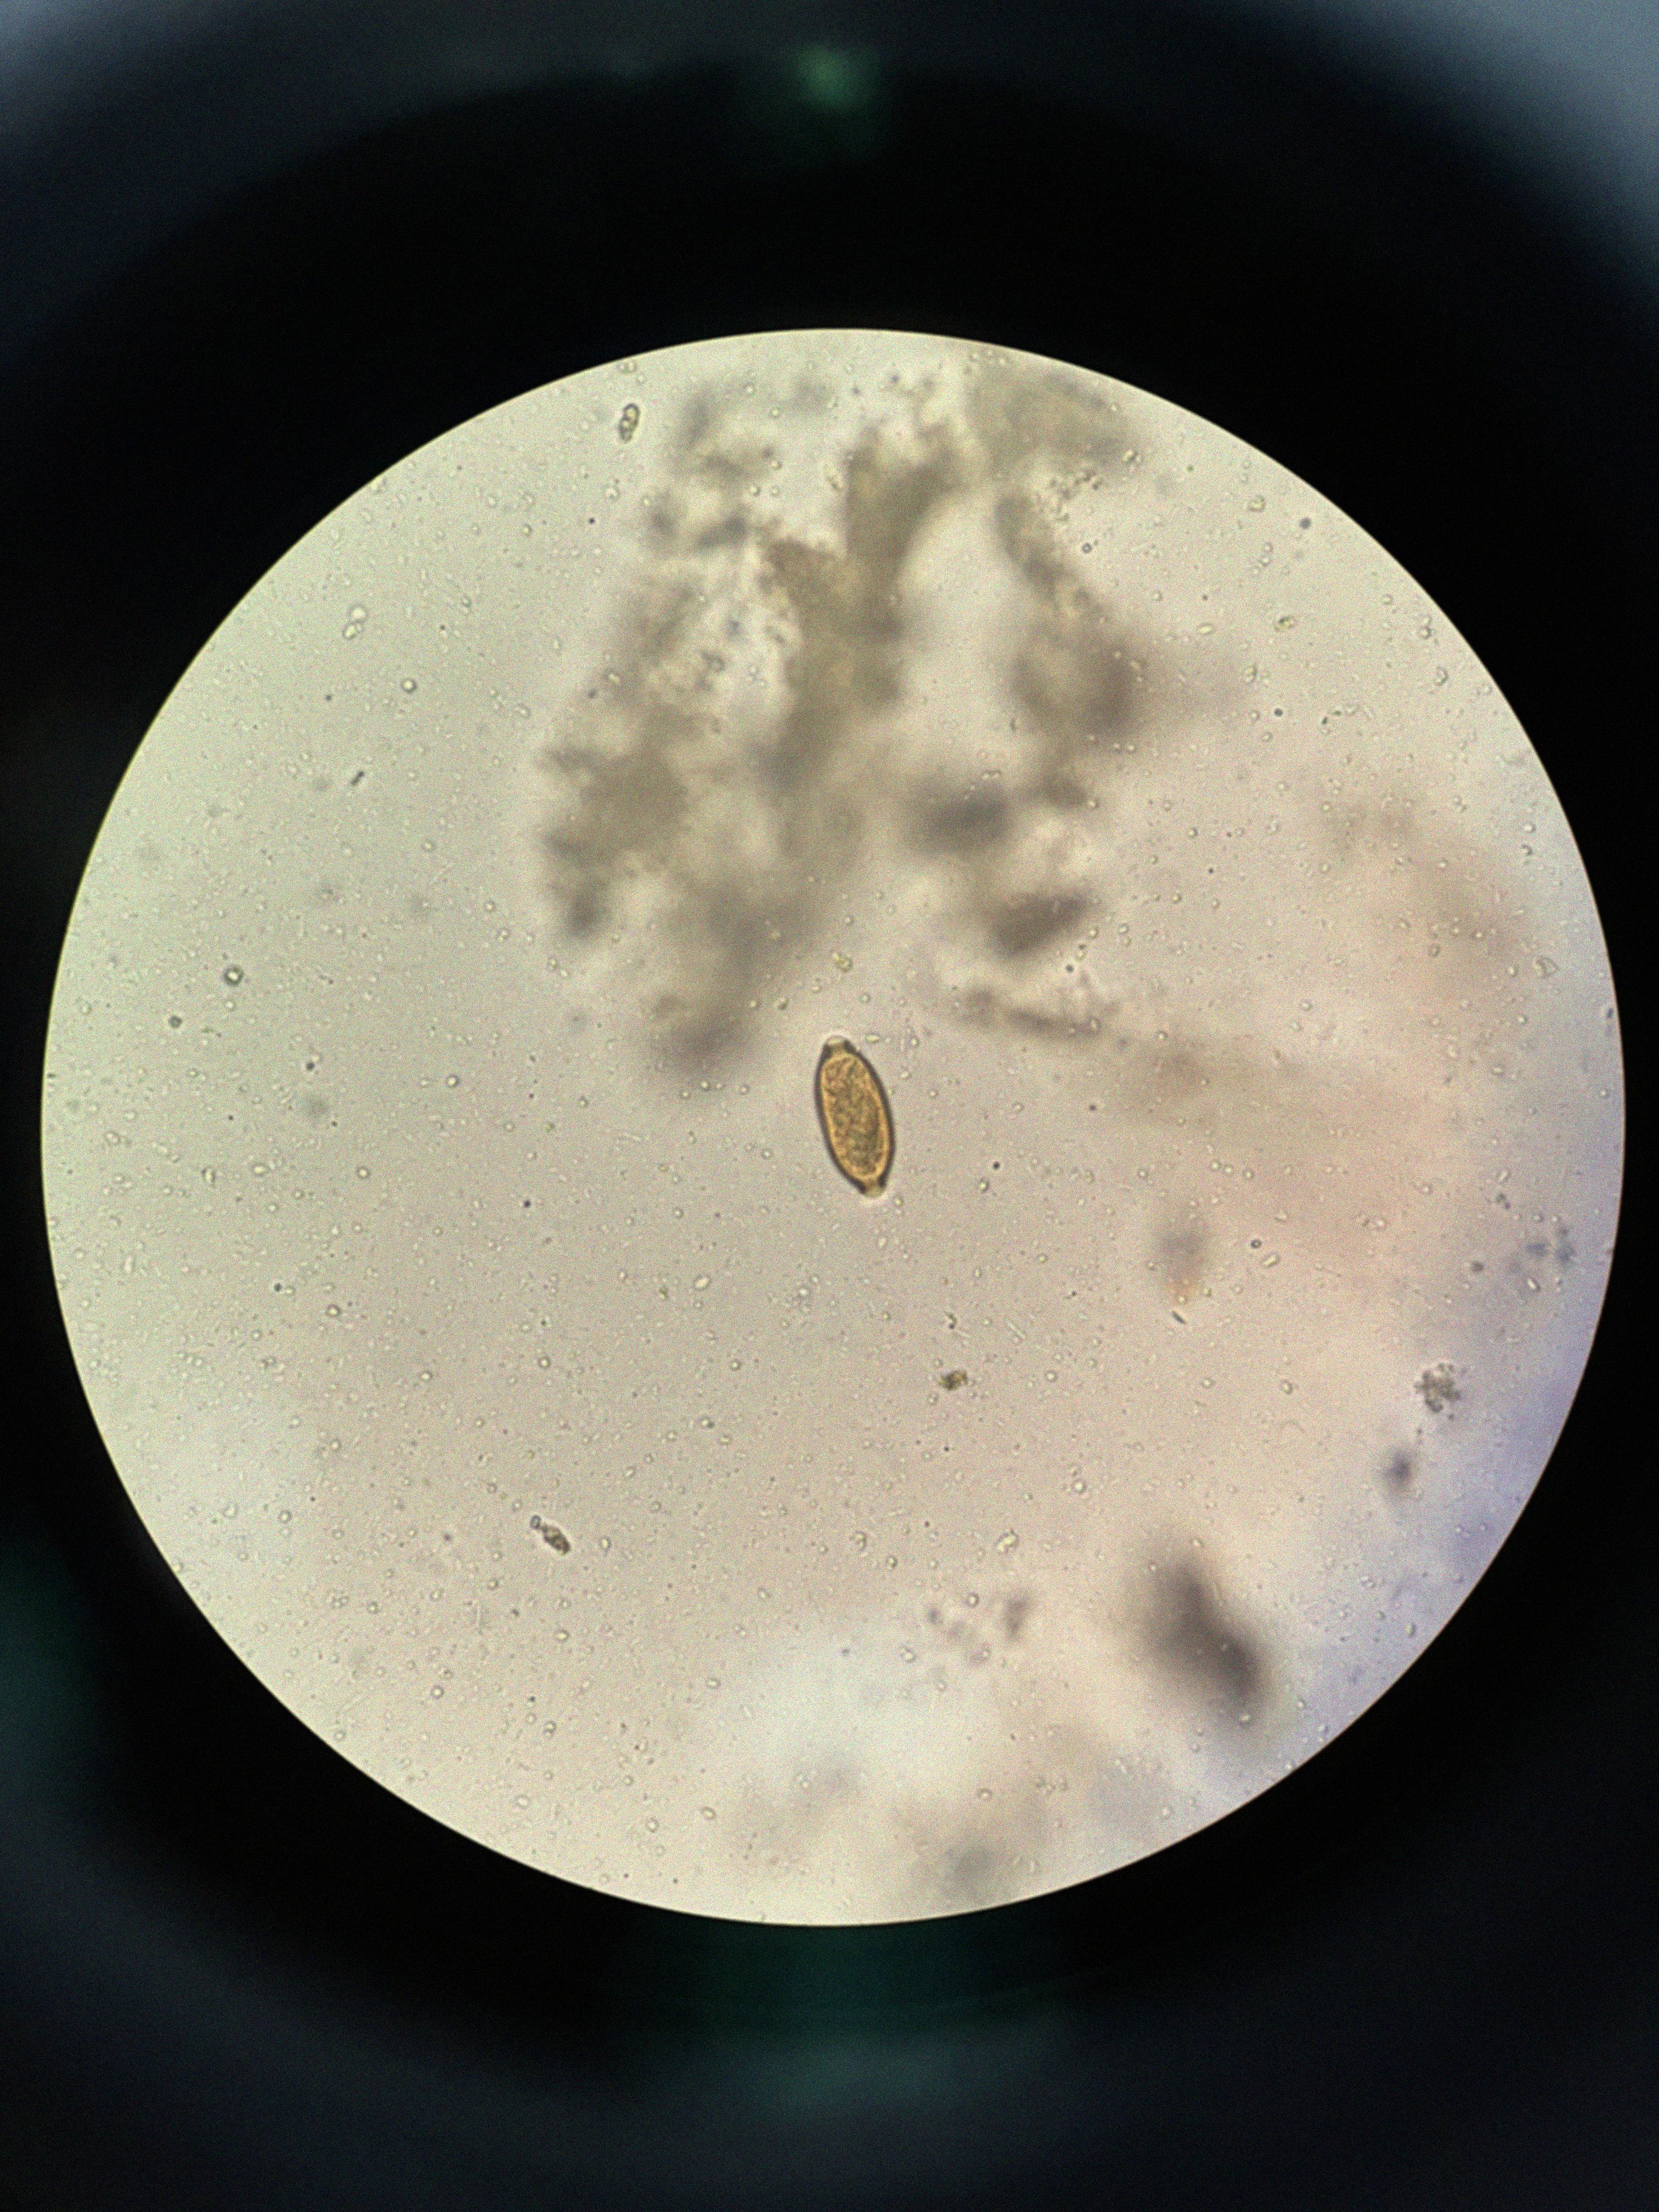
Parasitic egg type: Trichuris trichiura